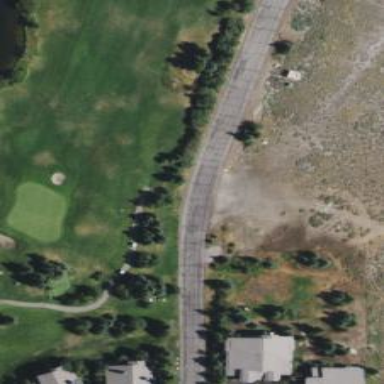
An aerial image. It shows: Service road used as golf cart path.